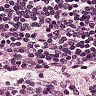
Metastatic tissue present: no